Question: I am trying to change the default sky blue outline color to green of some Jquery mobile elements like and input

I want same glowing border but in green color
Here is what i have tried on 'onfocus' event
'''
function add_green_border(x)
{
x.style.outline = "1px solid green";
}
'''
but its not working..
Here is the <URL>
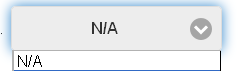
Answer: This should solve your problem:
'''
.ui-focus {
box-shadow: 0 0 5px green;
}
'''
Fiddle: <URL>